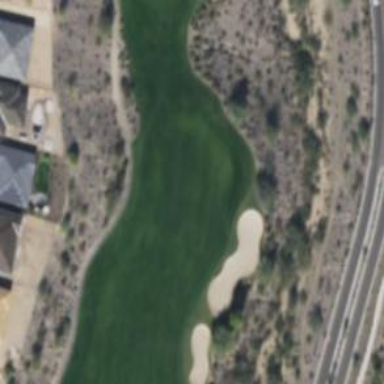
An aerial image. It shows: Golf hole.